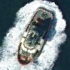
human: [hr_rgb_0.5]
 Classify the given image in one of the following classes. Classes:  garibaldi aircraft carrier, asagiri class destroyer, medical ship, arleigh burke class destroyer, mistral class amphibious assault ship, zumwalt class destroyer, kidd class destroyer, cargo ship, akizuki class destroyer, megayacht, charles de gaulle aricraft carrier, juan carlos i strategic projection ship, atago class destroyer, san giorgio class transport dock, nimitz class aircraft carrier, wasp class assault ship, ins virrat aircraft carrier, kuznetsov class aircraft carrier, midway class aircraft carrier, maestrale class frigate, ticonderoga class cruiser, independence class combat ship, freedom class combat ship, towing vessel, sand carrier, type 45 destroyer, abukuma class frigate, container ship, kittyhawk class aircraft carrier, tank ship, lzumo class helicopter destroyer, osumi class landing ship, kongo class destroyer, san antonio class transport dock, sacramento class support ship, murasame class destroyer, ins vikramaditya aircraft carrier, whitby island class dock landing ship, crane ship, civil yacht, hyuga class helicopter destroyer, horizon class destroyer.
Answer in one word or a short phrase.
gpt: Towing vessel